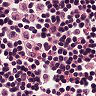
Metastatic tissue present: no